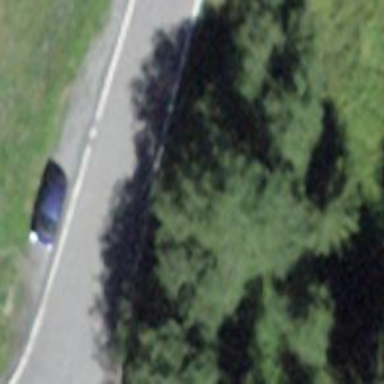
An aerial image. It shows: Unclassified road with asphalt surface.